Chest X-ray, AP view. Patient: 37 years old, sex F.
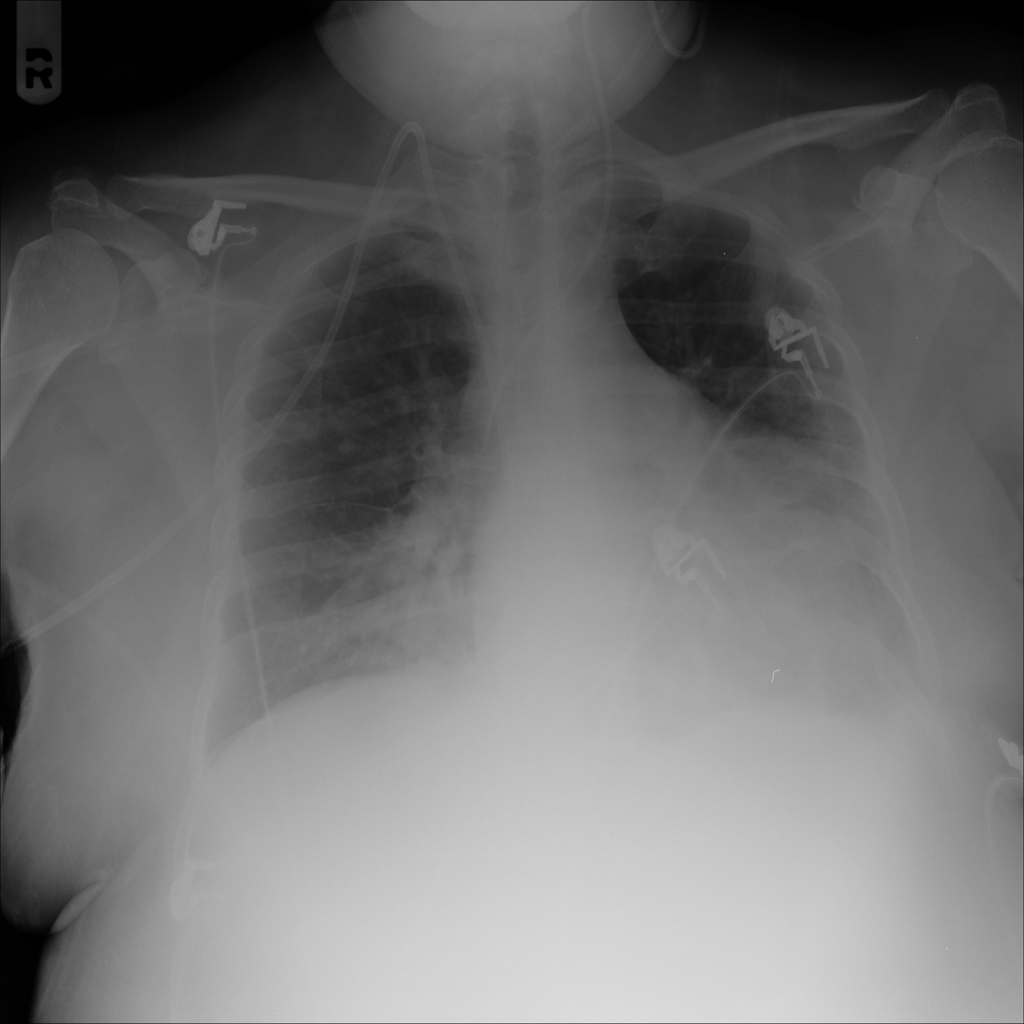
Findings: Atelectasis, Infiltration